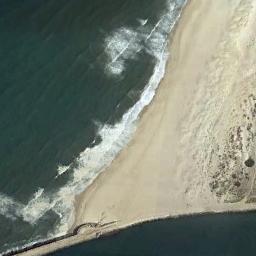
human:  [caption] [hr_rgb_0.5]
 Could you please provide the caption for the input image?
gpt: There are small waves around the beach .

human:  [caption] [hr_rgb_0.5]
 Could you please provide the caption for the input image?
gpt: The beach is a barrier spit and the color of the seawater is dark green .

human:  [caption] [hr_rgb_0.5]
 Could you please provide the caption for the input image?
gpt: There are many dense houses by the beach .

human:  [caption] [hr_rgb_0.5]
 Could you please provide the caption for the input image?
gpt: There are blue sea water and waves landing on the beach .

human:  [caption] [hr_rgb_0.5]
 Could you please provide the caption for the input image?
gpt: The sea is calm beside the beach .